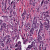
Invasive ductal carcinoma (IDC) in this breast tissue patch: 1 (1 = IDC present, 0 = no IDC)